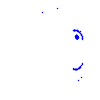
Particle: pion